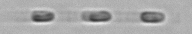
Label: Skeletonema